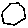
Label: hexagon